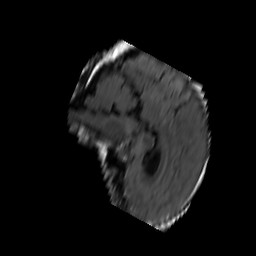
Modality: FLAIR
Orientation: sagittal
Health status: ill
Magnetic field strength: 3 T